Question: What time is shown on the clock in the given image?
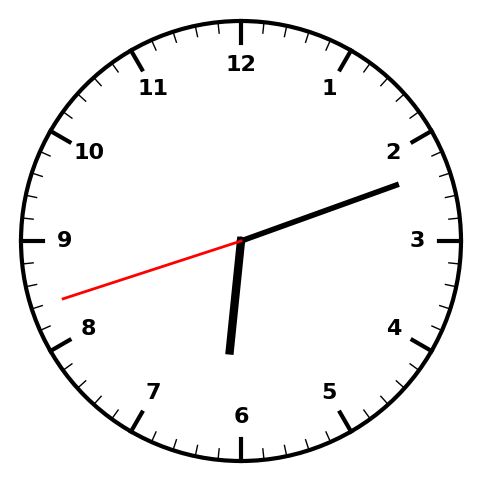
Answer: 06:11:42